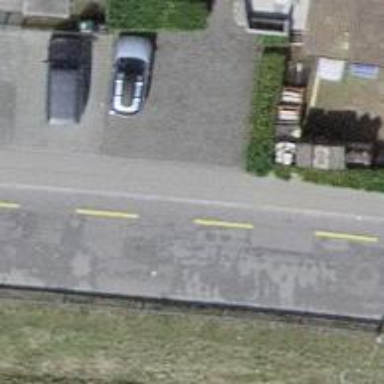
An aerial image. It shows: Residential road with asphalt surface. There is cycle lane on the left side.